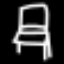
Label: chair